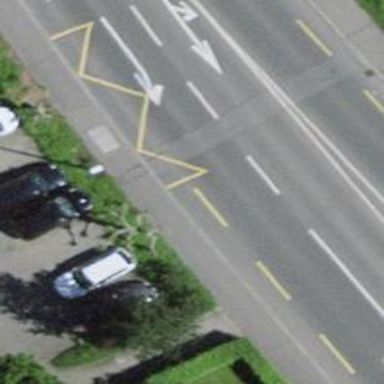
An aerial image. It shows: Platform for public transport on the road.